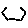
Label: hexagon